Field crop: maize
Growth stage: 2
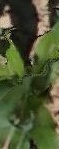
Species: maize